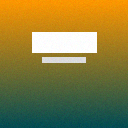
Screen state: on